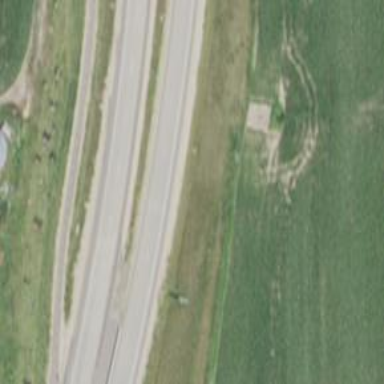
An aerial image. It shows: Asphalt motorway route.